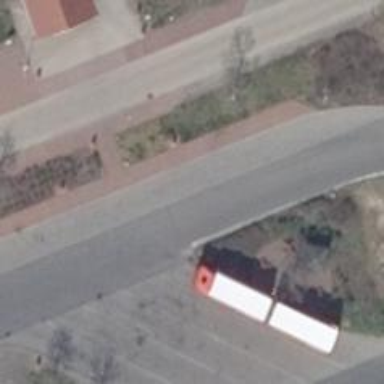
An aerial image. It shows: Asphalt road designated for service vehicles.